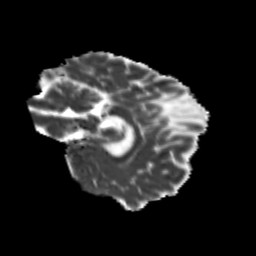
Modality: MD
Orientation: sagittal
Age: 22
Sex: male
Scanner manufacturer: siemens
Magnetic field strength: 3 T
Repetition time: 3.5 s
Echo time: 0.104 s